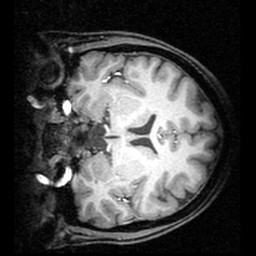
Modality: T1w
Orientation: coronal
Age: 30
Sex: female